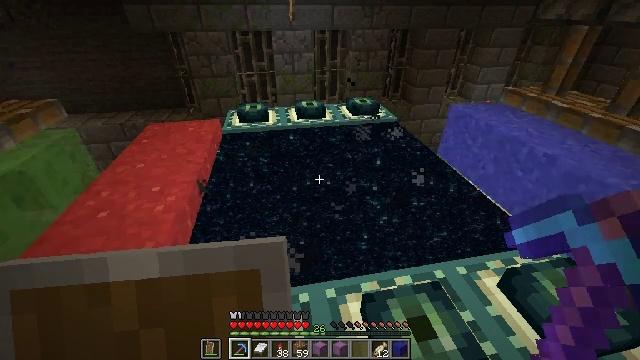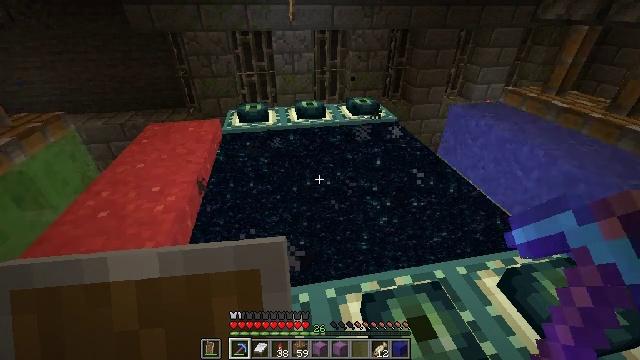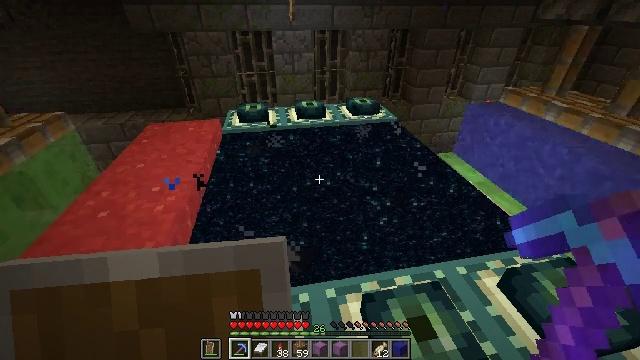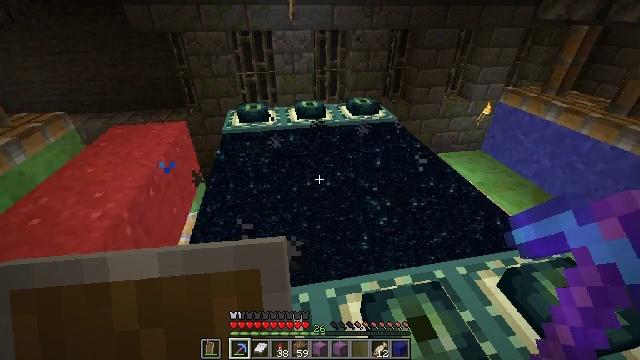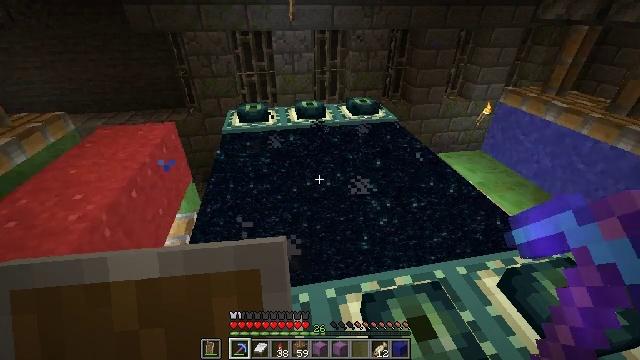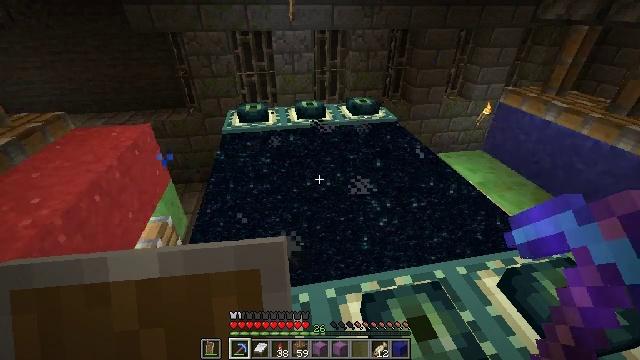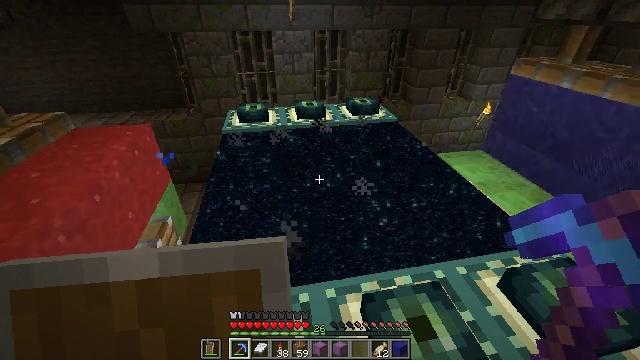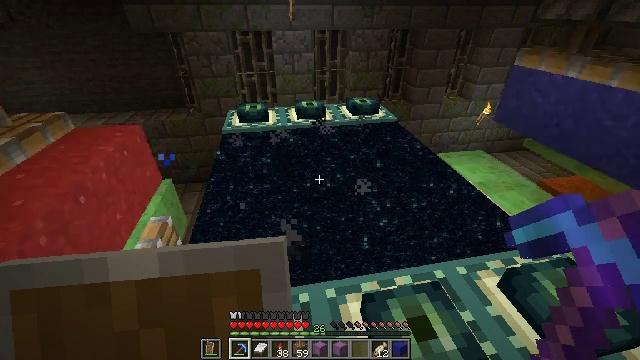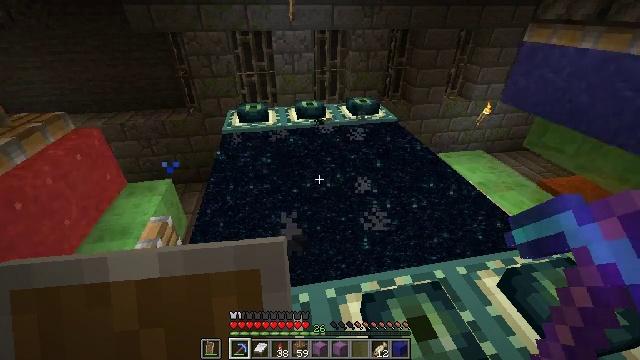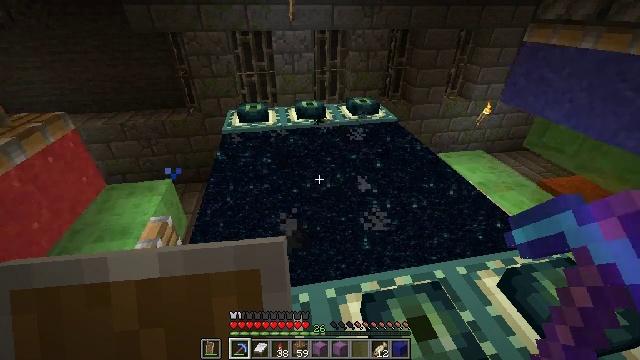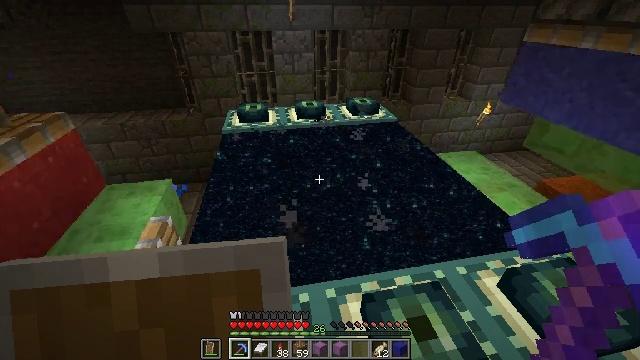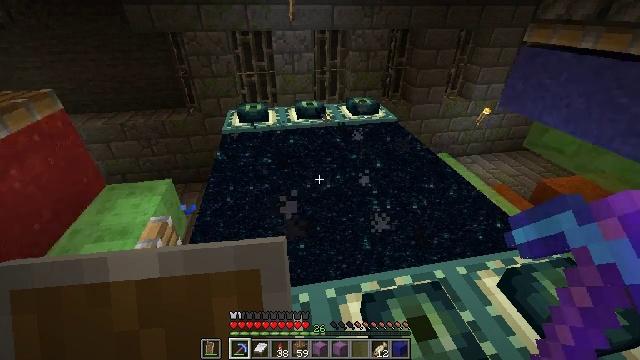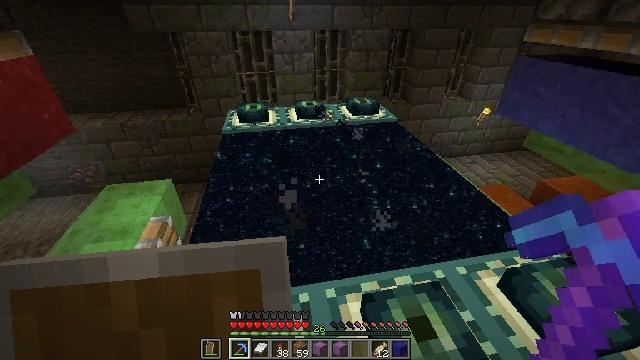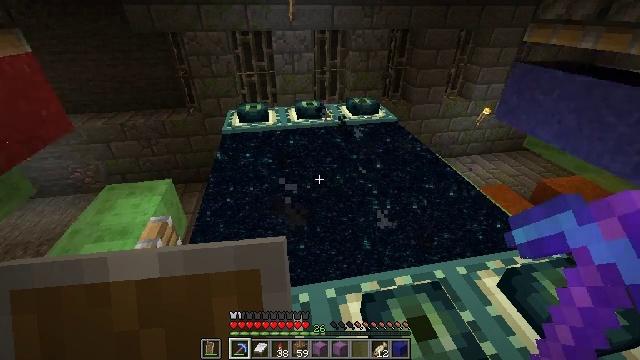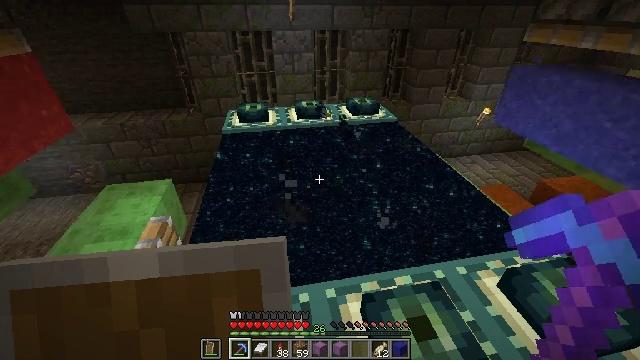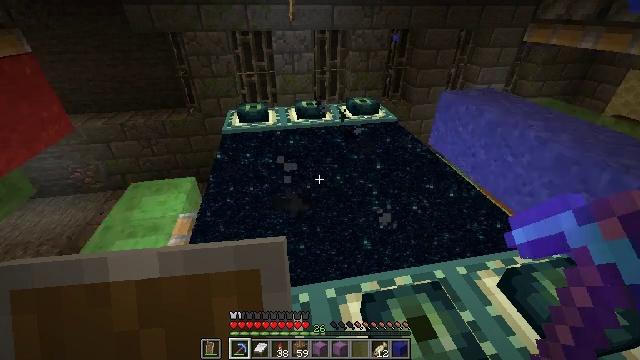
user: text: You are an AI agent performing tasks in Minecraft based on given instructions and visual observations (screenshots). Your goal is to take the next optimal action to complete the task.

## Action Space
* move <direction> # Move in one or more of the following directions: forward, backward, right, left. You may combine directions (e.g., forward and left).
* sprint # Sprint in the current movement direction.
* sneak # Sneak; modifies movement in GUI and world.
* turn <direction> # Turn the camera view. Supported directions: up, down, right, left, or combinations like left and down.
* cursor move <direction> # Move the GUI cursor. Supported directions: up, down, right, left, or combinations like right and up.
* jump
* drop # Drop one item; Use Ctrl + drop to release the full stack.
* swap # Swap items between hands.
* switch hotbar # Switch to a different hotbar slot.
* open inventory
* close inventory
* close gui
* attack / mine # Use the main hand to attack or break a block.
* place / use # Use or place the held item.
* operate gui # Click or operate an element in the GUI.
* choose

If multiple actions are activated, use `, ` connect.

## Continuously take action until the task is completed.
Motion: motion action
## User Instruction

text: Break the blue concrete powder.
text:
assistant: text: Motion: no_op
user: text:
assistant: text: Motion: no_op
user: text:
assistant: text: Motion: no_op
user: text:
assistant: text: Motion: no_op
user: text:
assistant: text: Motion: no_op
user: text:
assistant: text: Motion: no_op
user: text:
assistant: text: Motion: no_op
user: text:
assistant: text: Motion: no_op
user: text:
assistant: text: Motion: no_op
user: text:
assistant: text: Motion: no_op
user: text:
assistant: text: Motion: no_op
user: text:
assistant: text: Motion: no_op
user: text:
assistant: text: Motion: no_op
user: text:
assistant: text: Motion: no_op
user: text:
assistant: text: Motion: no_op
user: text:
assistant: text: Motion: no_op
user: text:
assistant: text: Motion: no_op
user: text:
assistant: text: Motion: no_op
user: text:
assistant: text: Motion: no_op
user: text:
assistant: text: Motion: no_op
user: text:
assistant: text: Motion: no_op
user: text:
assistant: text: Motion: no_op
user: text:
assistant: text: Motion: no_op
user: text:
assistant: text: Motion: no_op
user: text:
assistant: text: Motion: no_op
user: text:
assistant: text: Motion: no_op
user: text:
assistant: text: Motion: no_op
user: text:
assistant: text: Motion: no_op
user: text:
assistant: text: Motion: no_op
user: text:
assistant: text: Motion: no_op